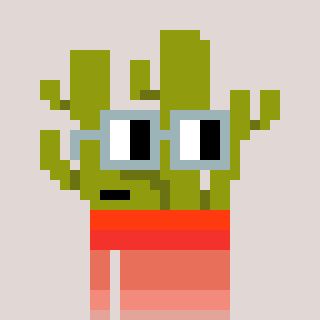
a pixel art character with square dark gray glasses, a cactus-shaped head and a grayscale-colored body on a warm background